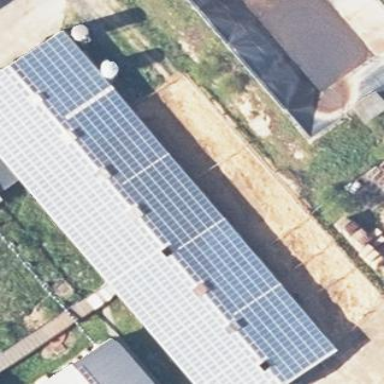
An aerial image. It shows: Building equipped with small solar photovoltaic panel for electricity generation.